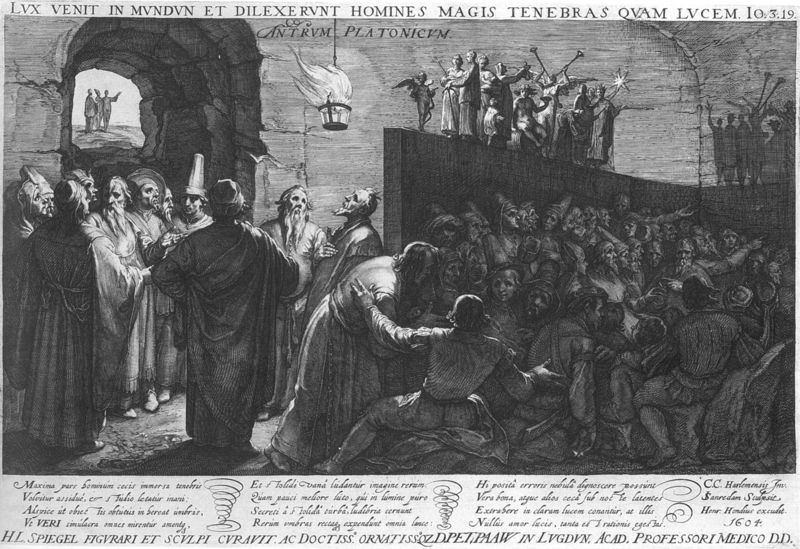
Titel: Die Höhle Platons (Platons Höhlengleichnis), nach Cornelis van Haarlem
Künstler: Jan Saenredam
Institution: Berlin, Staatliche Museen, Preußischer Kulturbesitz, Kupferstichkabinett
Schlagwörter: feuer, gruppe, schatten, menschen, sitzen, hell, hut, hüte, lampe, laterne, licht, männer, schwarz, weiss, zeichnung, blick, herren, leute, bart, stehen, brüstung, gewänder, personen, höhle, schrift, bogen, mauer, durchgang, tor, keller, flamme, durchblick, stern, flammen, draußen, stich, schwarzweiß, offenes feuer, posaunen, heilige, trompeten, posaune, eimer, kupferstich, blasen, sklaven, fuesse, herrn